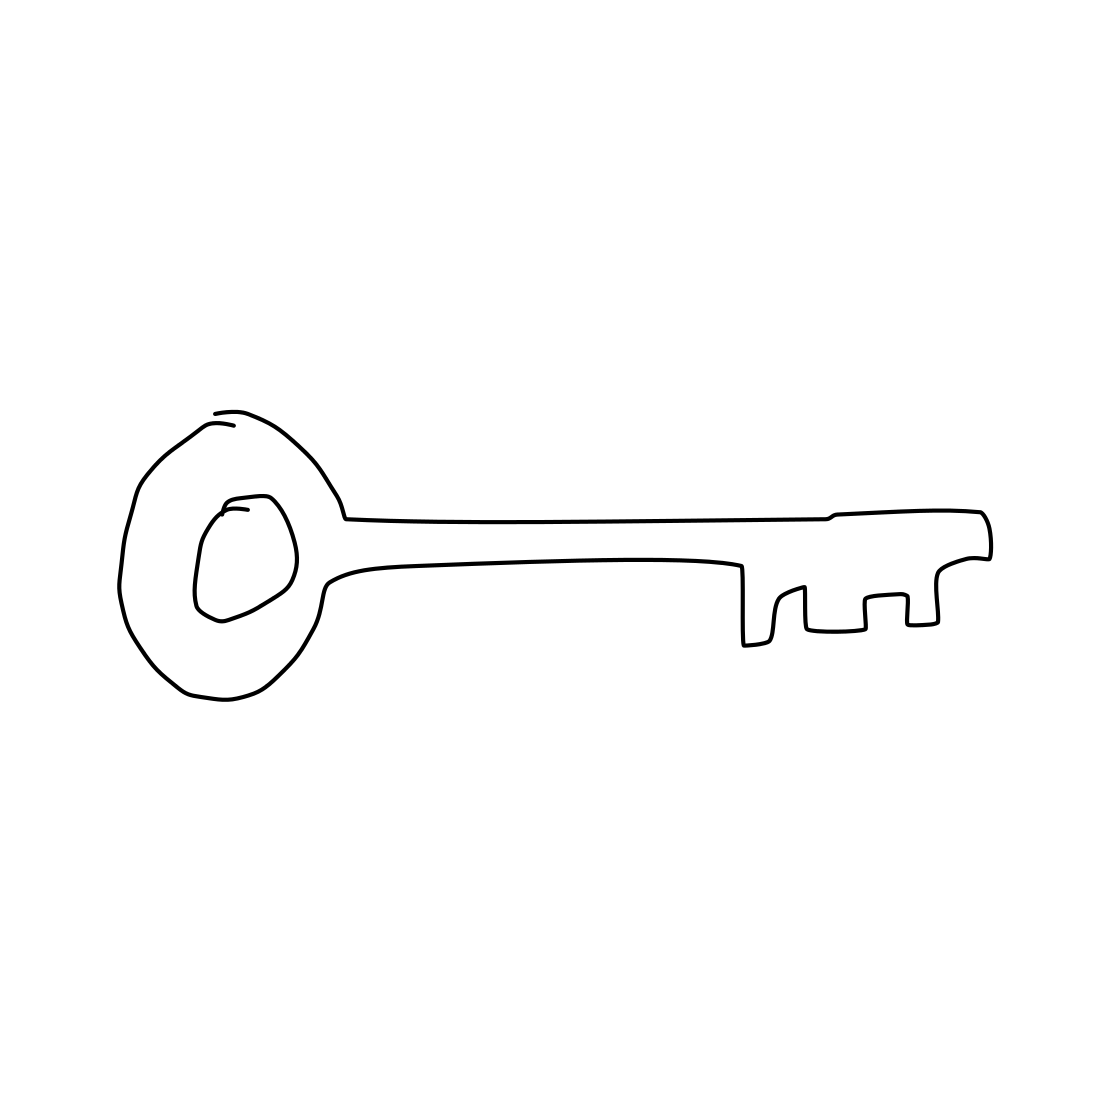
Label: key